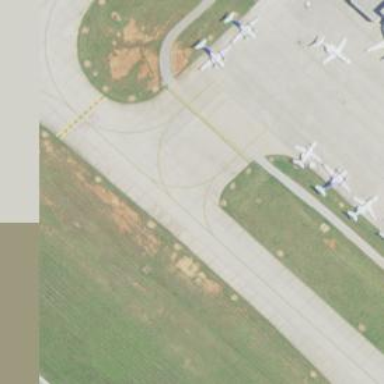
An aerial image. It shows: Image of taxiway at airport.